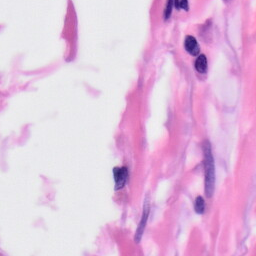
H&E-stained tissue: Skin